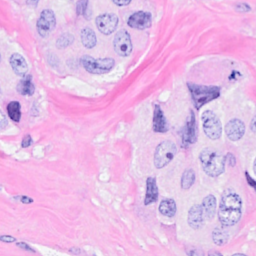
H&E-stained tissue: Breast